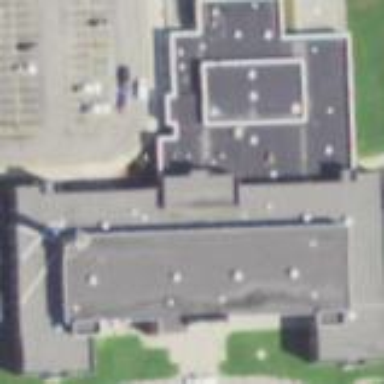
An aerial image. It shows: School building.